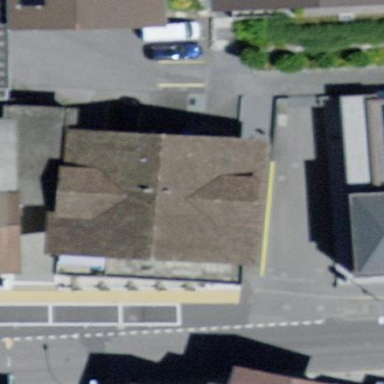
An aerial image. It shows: Building.